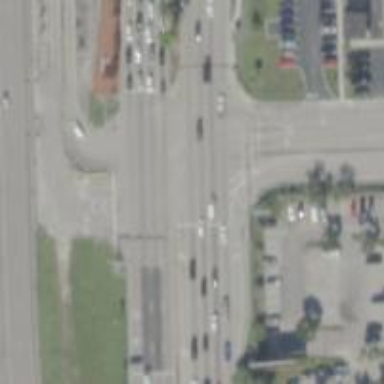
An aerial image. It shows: Asphalt trunk highway with separate sidewalks.